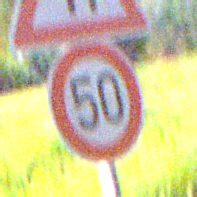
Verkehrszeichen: Geschwindigkeit50
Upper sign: EinseitigVerengteFahrbahnRechts
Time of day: Night
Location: Outdoor (Suburban)
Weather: PartlyCloudy
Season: NotSpecified
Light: Artificial